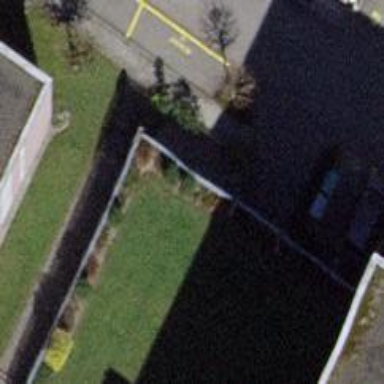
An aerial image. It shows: Parking entrance.